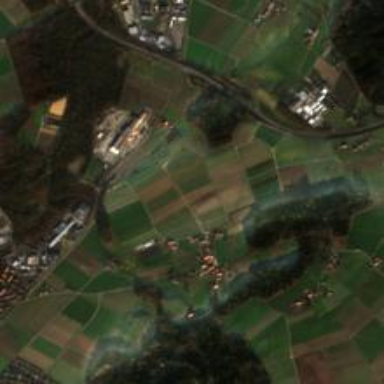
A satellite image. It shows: Picturesque farmland scene.